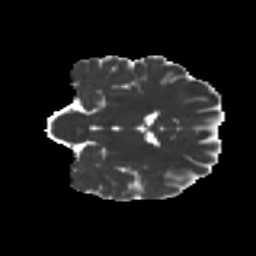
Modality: MD
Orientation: coronal
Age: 22
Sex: female
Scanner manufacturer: ge
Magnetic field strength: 3 T
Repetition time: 7.8 s
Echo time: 0.0606 s